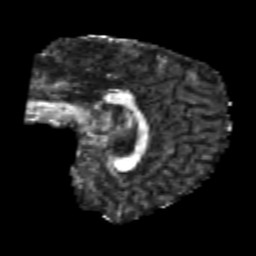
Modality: FA
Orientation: sagittal
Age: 21
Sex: male
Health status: healthy
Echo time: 0.074 s